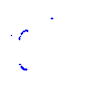
Particle: pion